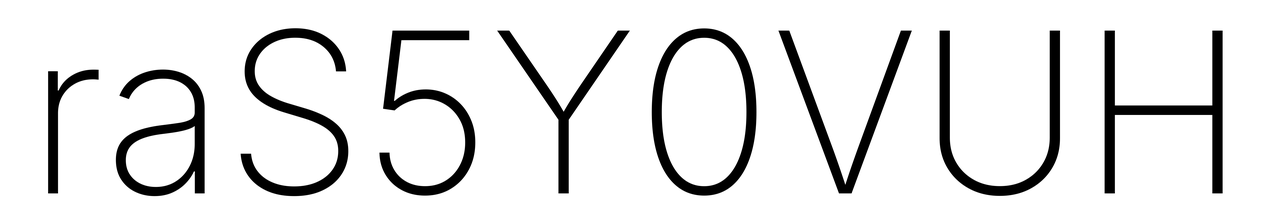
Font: Inter_ExtraLight